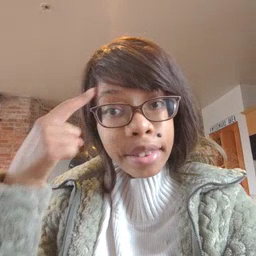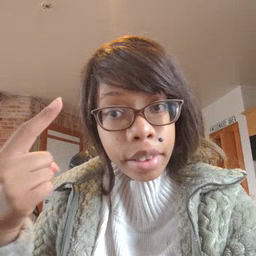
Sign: penny